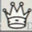
Piece: wQ